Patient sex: F
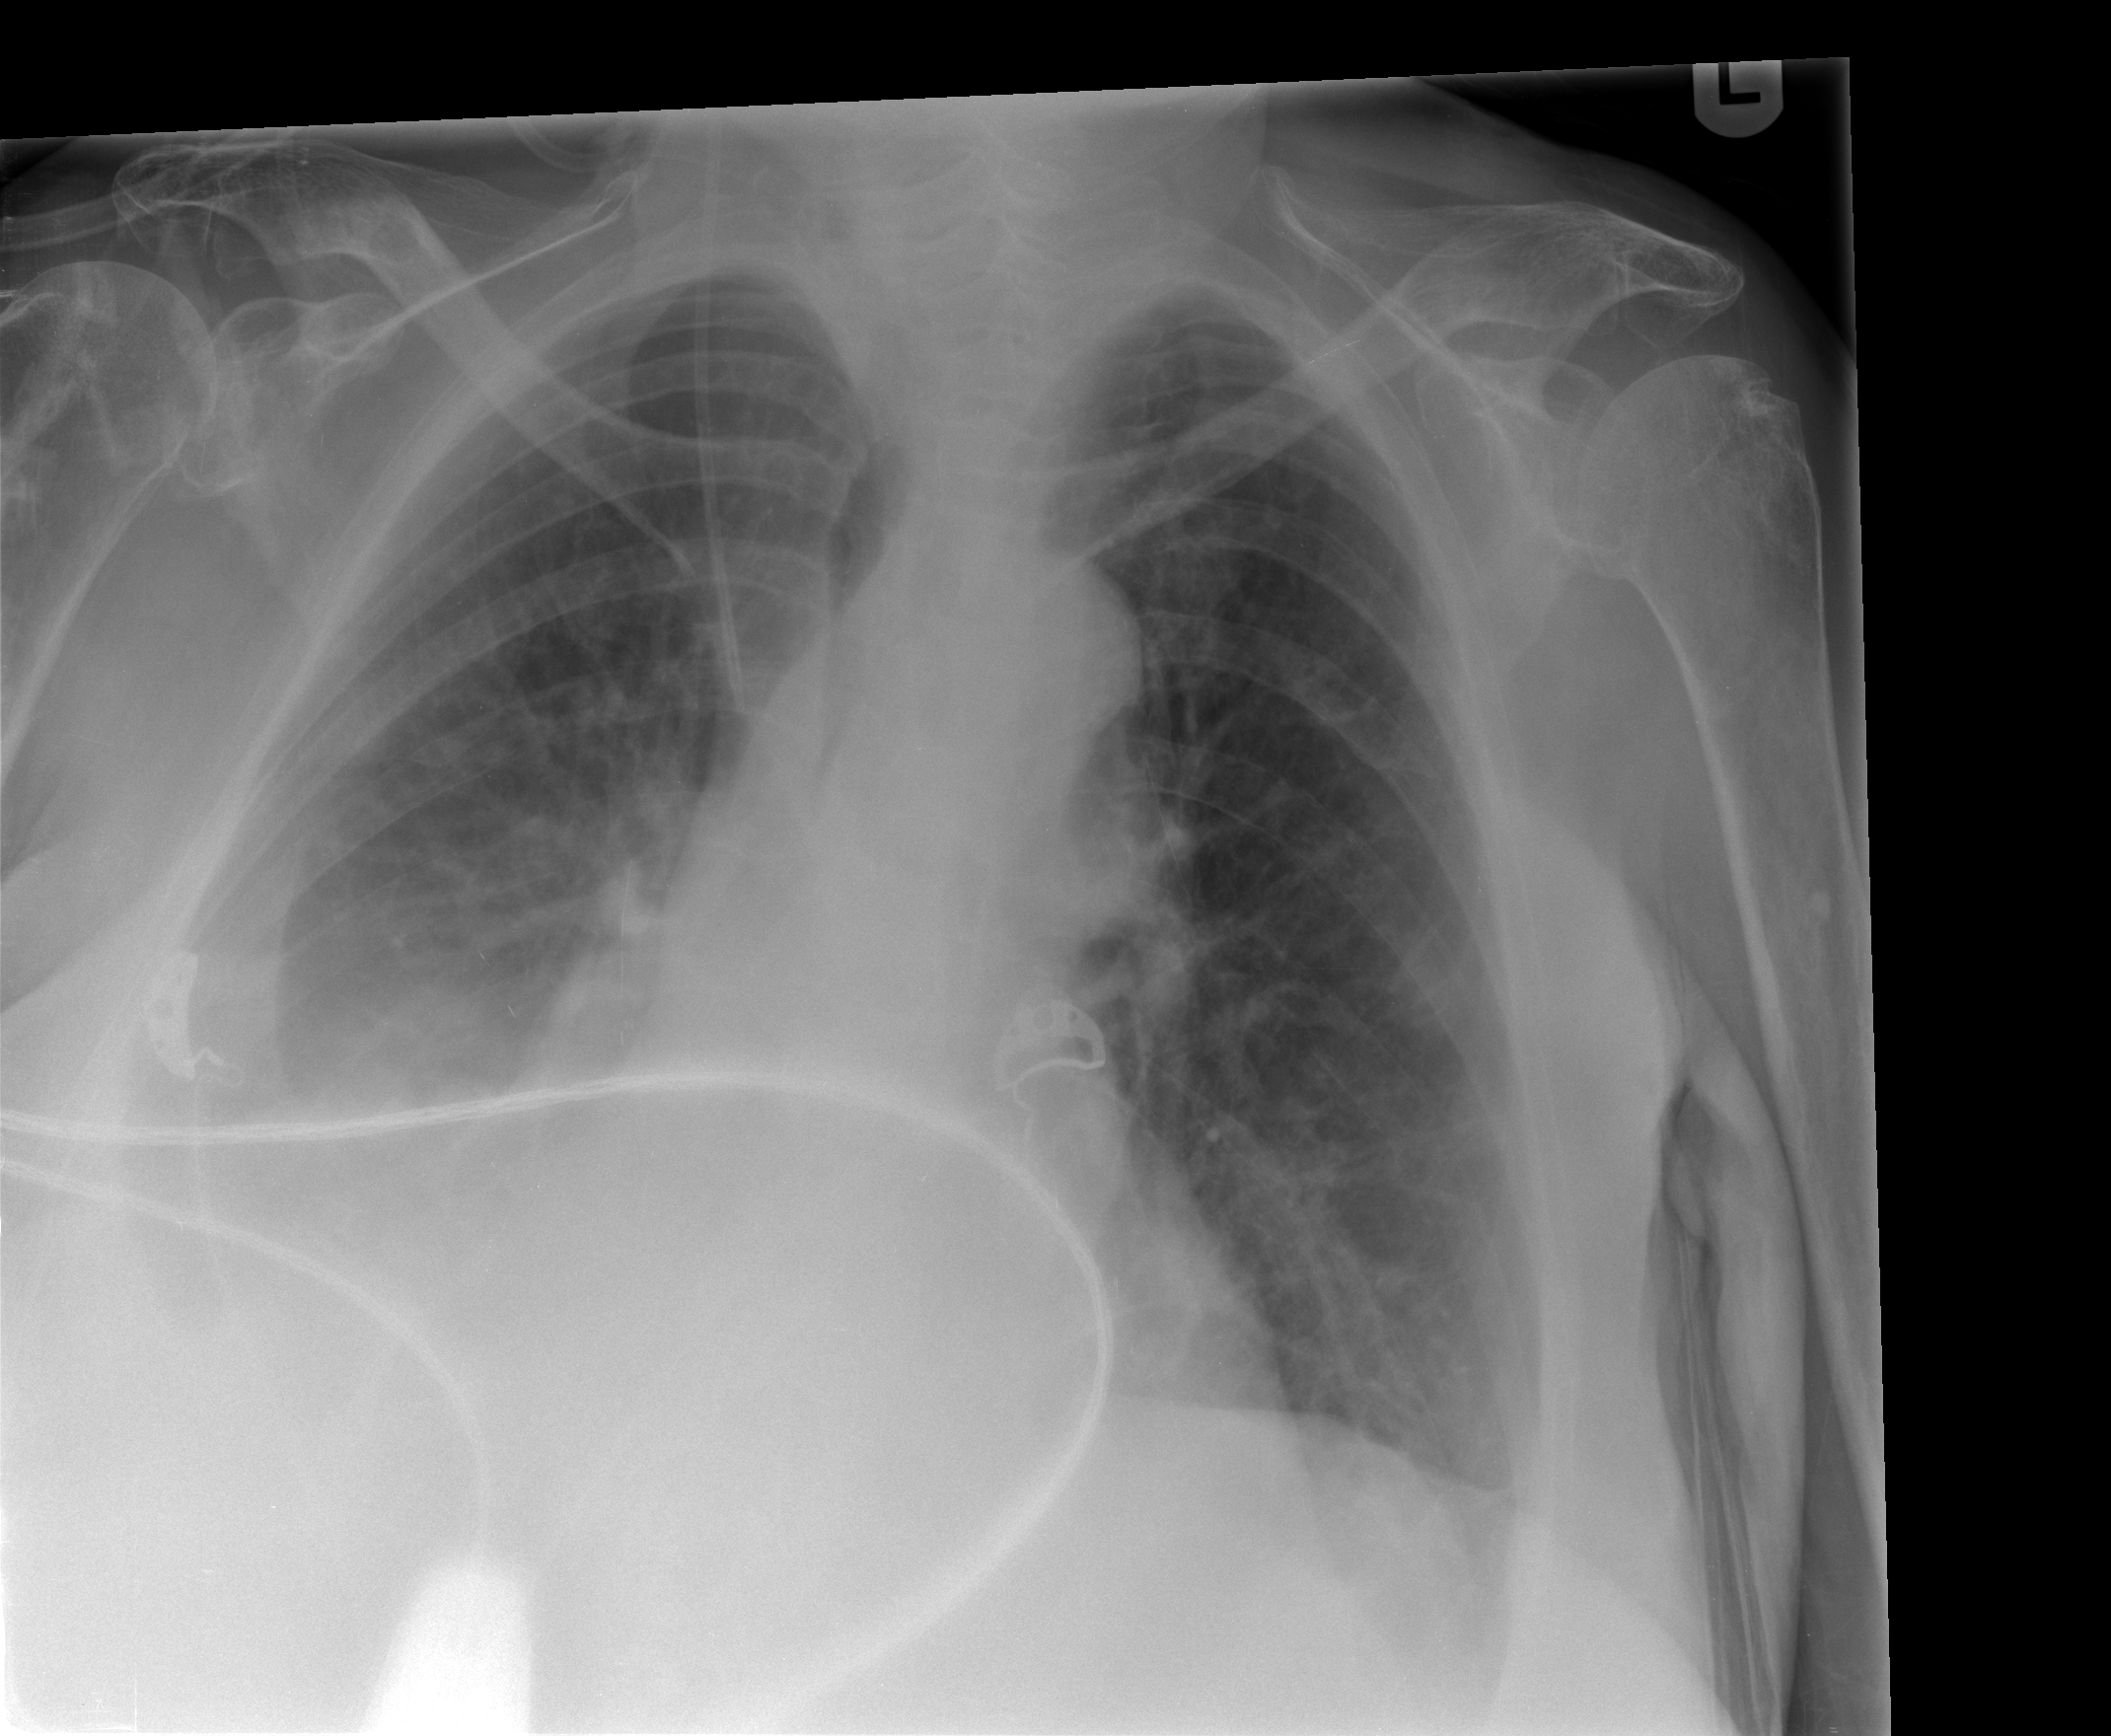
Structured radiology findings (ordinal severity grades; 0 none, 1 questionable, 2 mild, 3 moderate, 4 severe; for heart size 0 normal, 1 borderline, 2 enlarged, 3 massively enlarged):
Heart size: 2
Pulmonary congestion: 0
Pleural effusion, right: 2
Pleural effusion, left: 1
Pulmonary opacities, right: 0
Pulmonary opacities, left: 0
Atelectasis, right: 2
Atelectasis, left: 3